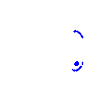
Particle: kaon